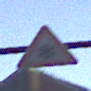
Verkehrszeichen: SchneeOderEisglaette
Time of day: SunriseSunset
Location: Outdoor (Urban)
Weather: Clear
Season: NotSpecified
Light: Natural